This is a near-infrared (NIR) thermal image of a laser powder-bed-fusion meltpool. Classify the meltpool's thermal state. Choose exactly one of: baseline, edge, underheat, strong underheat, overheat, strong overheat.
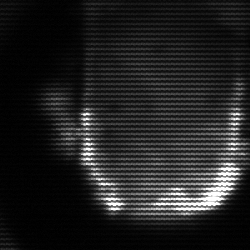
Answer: baseline